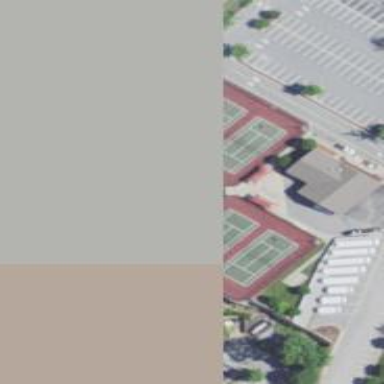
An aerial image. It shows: Tennis court in leisure pitch.